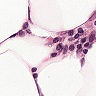
Metastatic tissue present: no